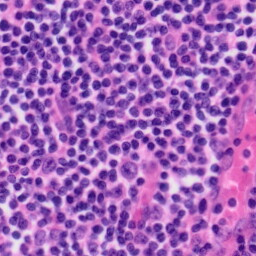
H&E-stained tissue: Tonsil